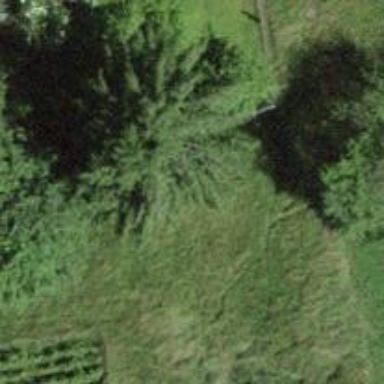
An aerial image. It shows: Beautiful tree in nature.